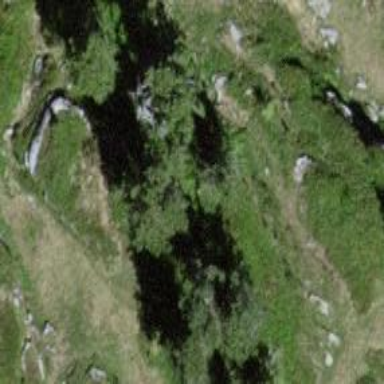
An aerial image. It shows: Patch of scrub vegetation.